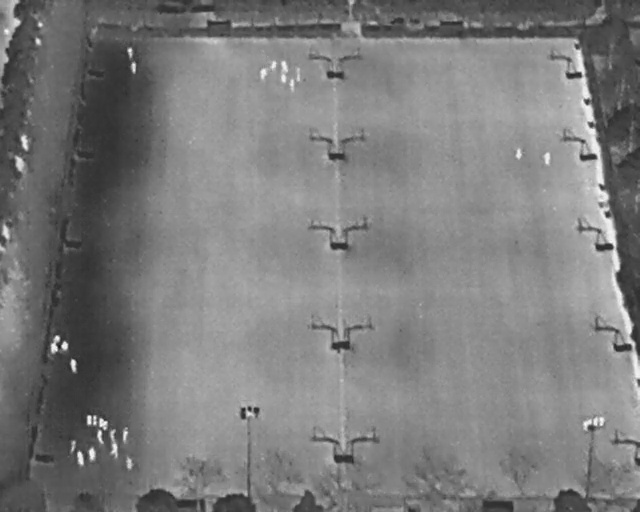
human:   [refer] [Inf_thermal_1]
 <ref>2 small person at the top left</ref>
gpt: <box>[[19, 9, 21, 11, 2], [19, 12, 21, 13, 2]]</box>

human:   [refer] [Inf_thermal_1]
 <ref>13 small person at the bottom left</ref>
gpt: <box>[[10, 70, 12, 72, 2], [12, 81, 14, 82, 2], [13, 81, 15, 82, 2], [15, 81, 16, 82, 2], [15, 82, 17, 83, 2], [18, 84, 21, 85, 2], [14, 84, 16, 85, 2], [10, 86, 12, 87, 2], [11, 88, 13, 90, 2], [13, 87, 15, 89, 2], [16, 84, 18, 85, 2], [16, 87, 18, 88, 2], [19, 89, 21, 91, 2]]</box>

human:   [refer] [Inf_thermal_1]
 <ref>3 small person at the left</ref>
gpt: <box>[[8, 65, 9, 66, 2], [7, 67, 9, 68, 2], [9, 66, 10, 68, 2]]</box>

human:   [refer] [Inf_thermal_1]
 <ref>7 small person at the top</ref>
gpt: <box>[[40, 13, 42, 15, 2], [41, 12, 43, 13, 2], [43, 11, 45, 13, 2], [43, 12, 45, 14, 2], [43, 14, 45, 15, 2], [44, 16, 46, 17, 2], [45, 13, 47, 15, 2]]</box>

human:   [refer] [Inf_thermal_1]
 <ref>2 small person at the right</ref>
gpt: <box>[[80, 29, 81, 30, 2], [84, 30, 86, 31, 2]]</box>